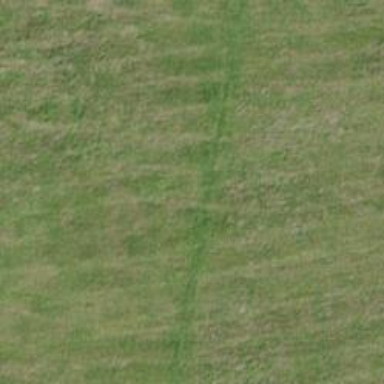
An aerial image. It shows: Path covered in grass.